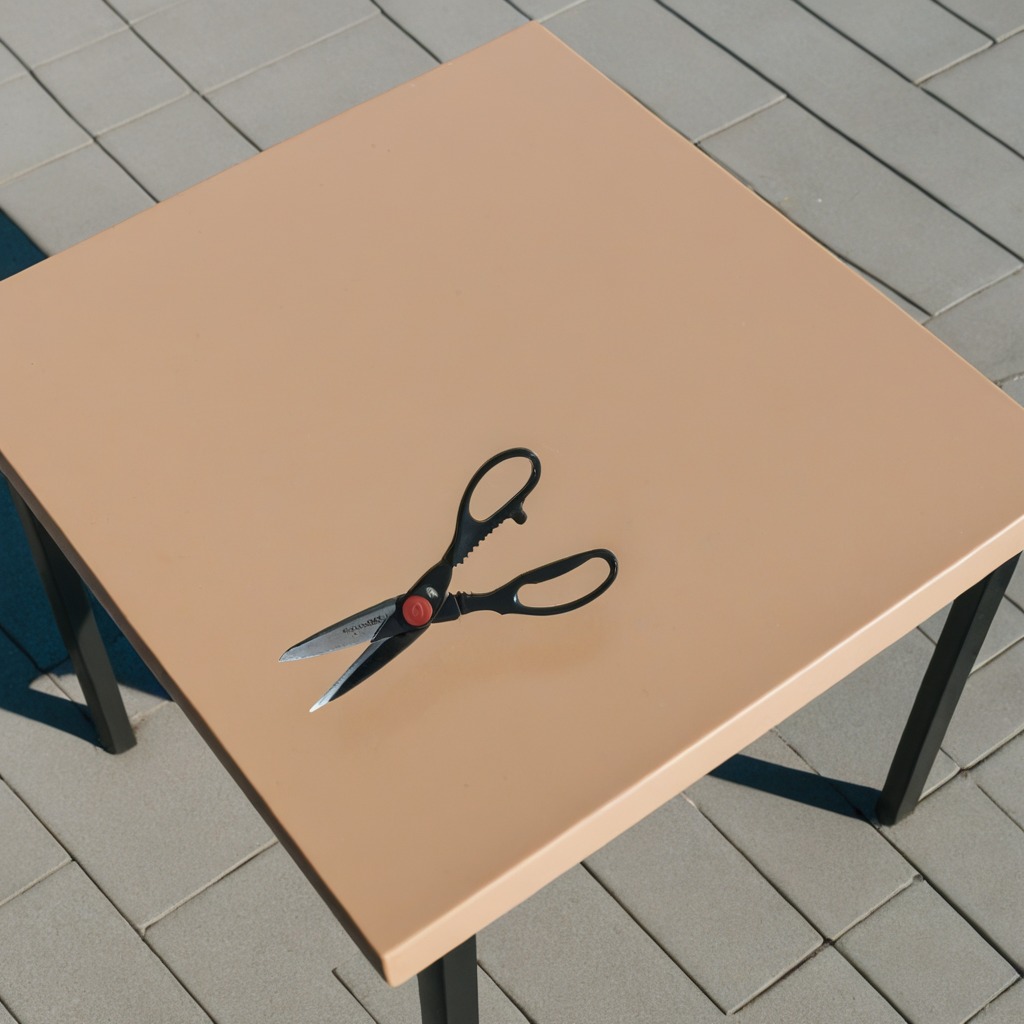
A scissor lying on the table